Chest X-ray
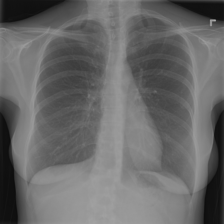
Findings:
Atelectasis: negative
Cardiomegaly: negative
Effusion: negative
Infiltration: negative
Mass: negative
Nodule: negative
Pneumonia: negative
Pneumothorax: negative
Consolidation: negative
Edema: negative
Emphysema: negative
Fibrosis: negative
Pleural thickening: negative
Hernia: negative